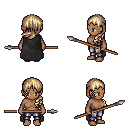
a pixel art fantasy rpg character, female body template, human, dark skin, black cape, metal pants, white blonde left-swept hairstyle, spear, four views (front, back, left, right), 2x2 character sprite sheet, small pixel art, hard edges, no anti-aliasing